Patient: sex M, age 29
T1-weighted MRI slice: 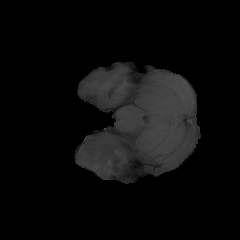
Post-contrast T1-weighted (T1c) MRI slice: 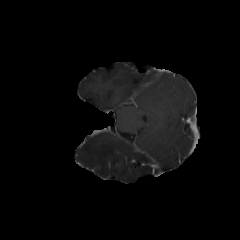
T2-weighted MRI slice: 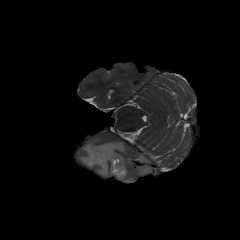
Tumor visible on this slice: yes
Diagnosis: Astrocytoma, IDH-mutant
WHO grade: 4